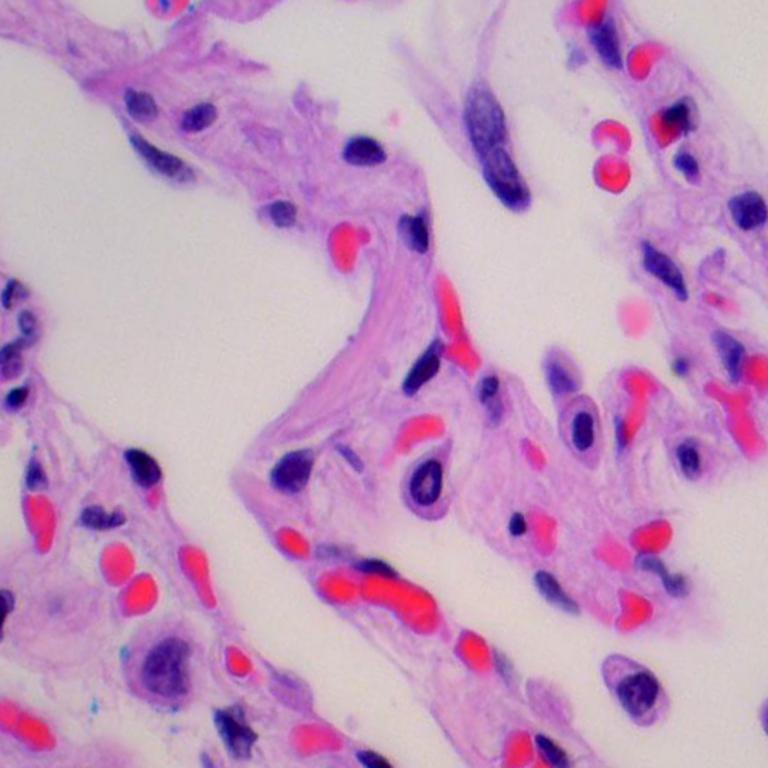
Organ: lung
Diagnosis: benign